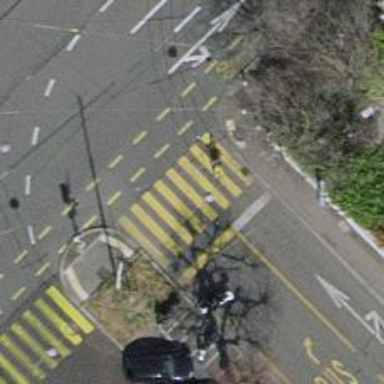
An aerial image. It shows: Residential road with asphalt surface. Trolley wires are present along the road.